Question: '''
library(astsa)
data(cmort)
data(tempr)
data(part)
pairs(cbind(Mortality=cmort, Temperature=tempr, Particulates=part))
'''

The author mentioned in his <URL> - Page 46 that "Note the curvilinear shape of the temperature mortality curve, indicating that higher temperatures as well as lower temperatures
are associated with increases in cardiovascular mortality."
Am I reading the scatterplot incorrectly or what.. I just cannot make sense of what the author said...
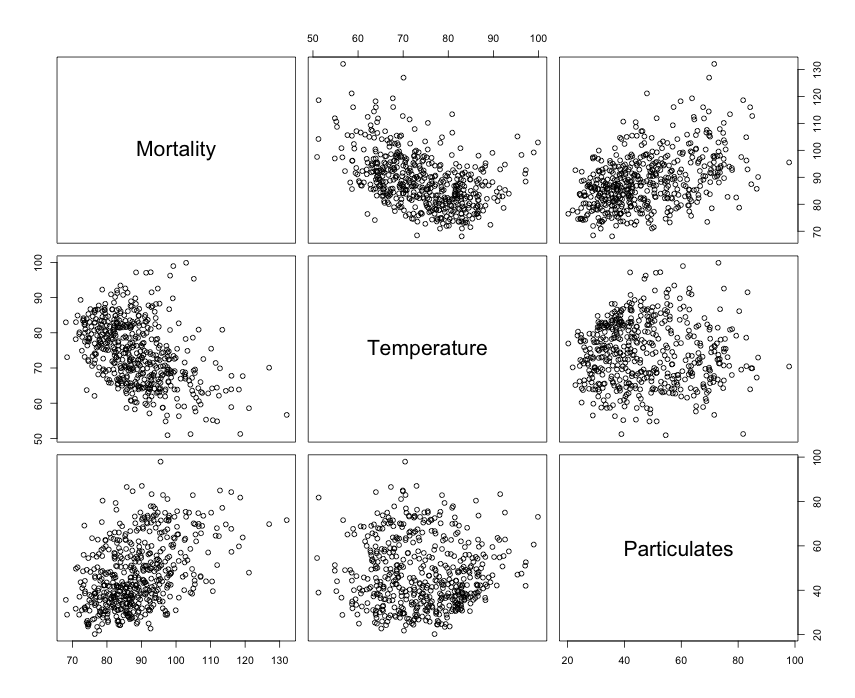
Answer: Mortality is represented by the y-axis on the top row and the x-axis on the first column. You can look across from the word "Mortality" to each axis as a reminder. Likewise, temperature is represented by the y-axis on the second row and the x-axis on the second column.
(You'll see there's no data in the top left corner, because it would just be a straight diagonal line plotting mortality against mortality.)
The temperature mortality curve is in the top middle plot and the left middle plot (one is the inverse of the other). If you look at the top middle plot--with temperature on the x-axis and mortality on the y-axis--you can see it's curved (curvilinear), and somewhat U-shaped, showing that "higher temperatures as well as lower temperatures are associated with increases in cardiovascular mortality."